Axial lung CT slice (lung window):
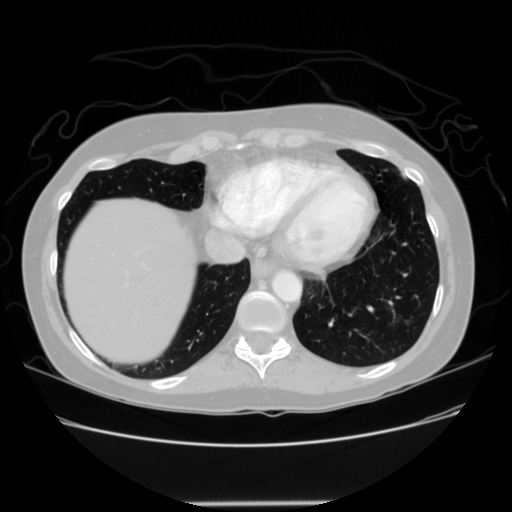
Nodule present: no